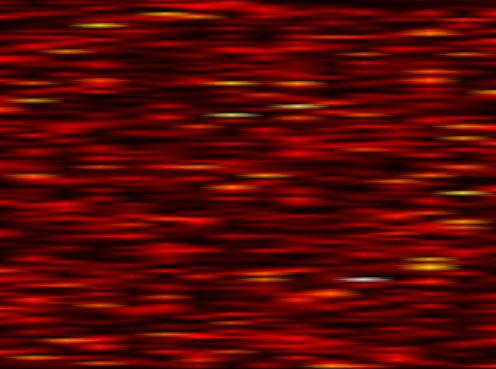
Label: FOFDM